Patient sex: M
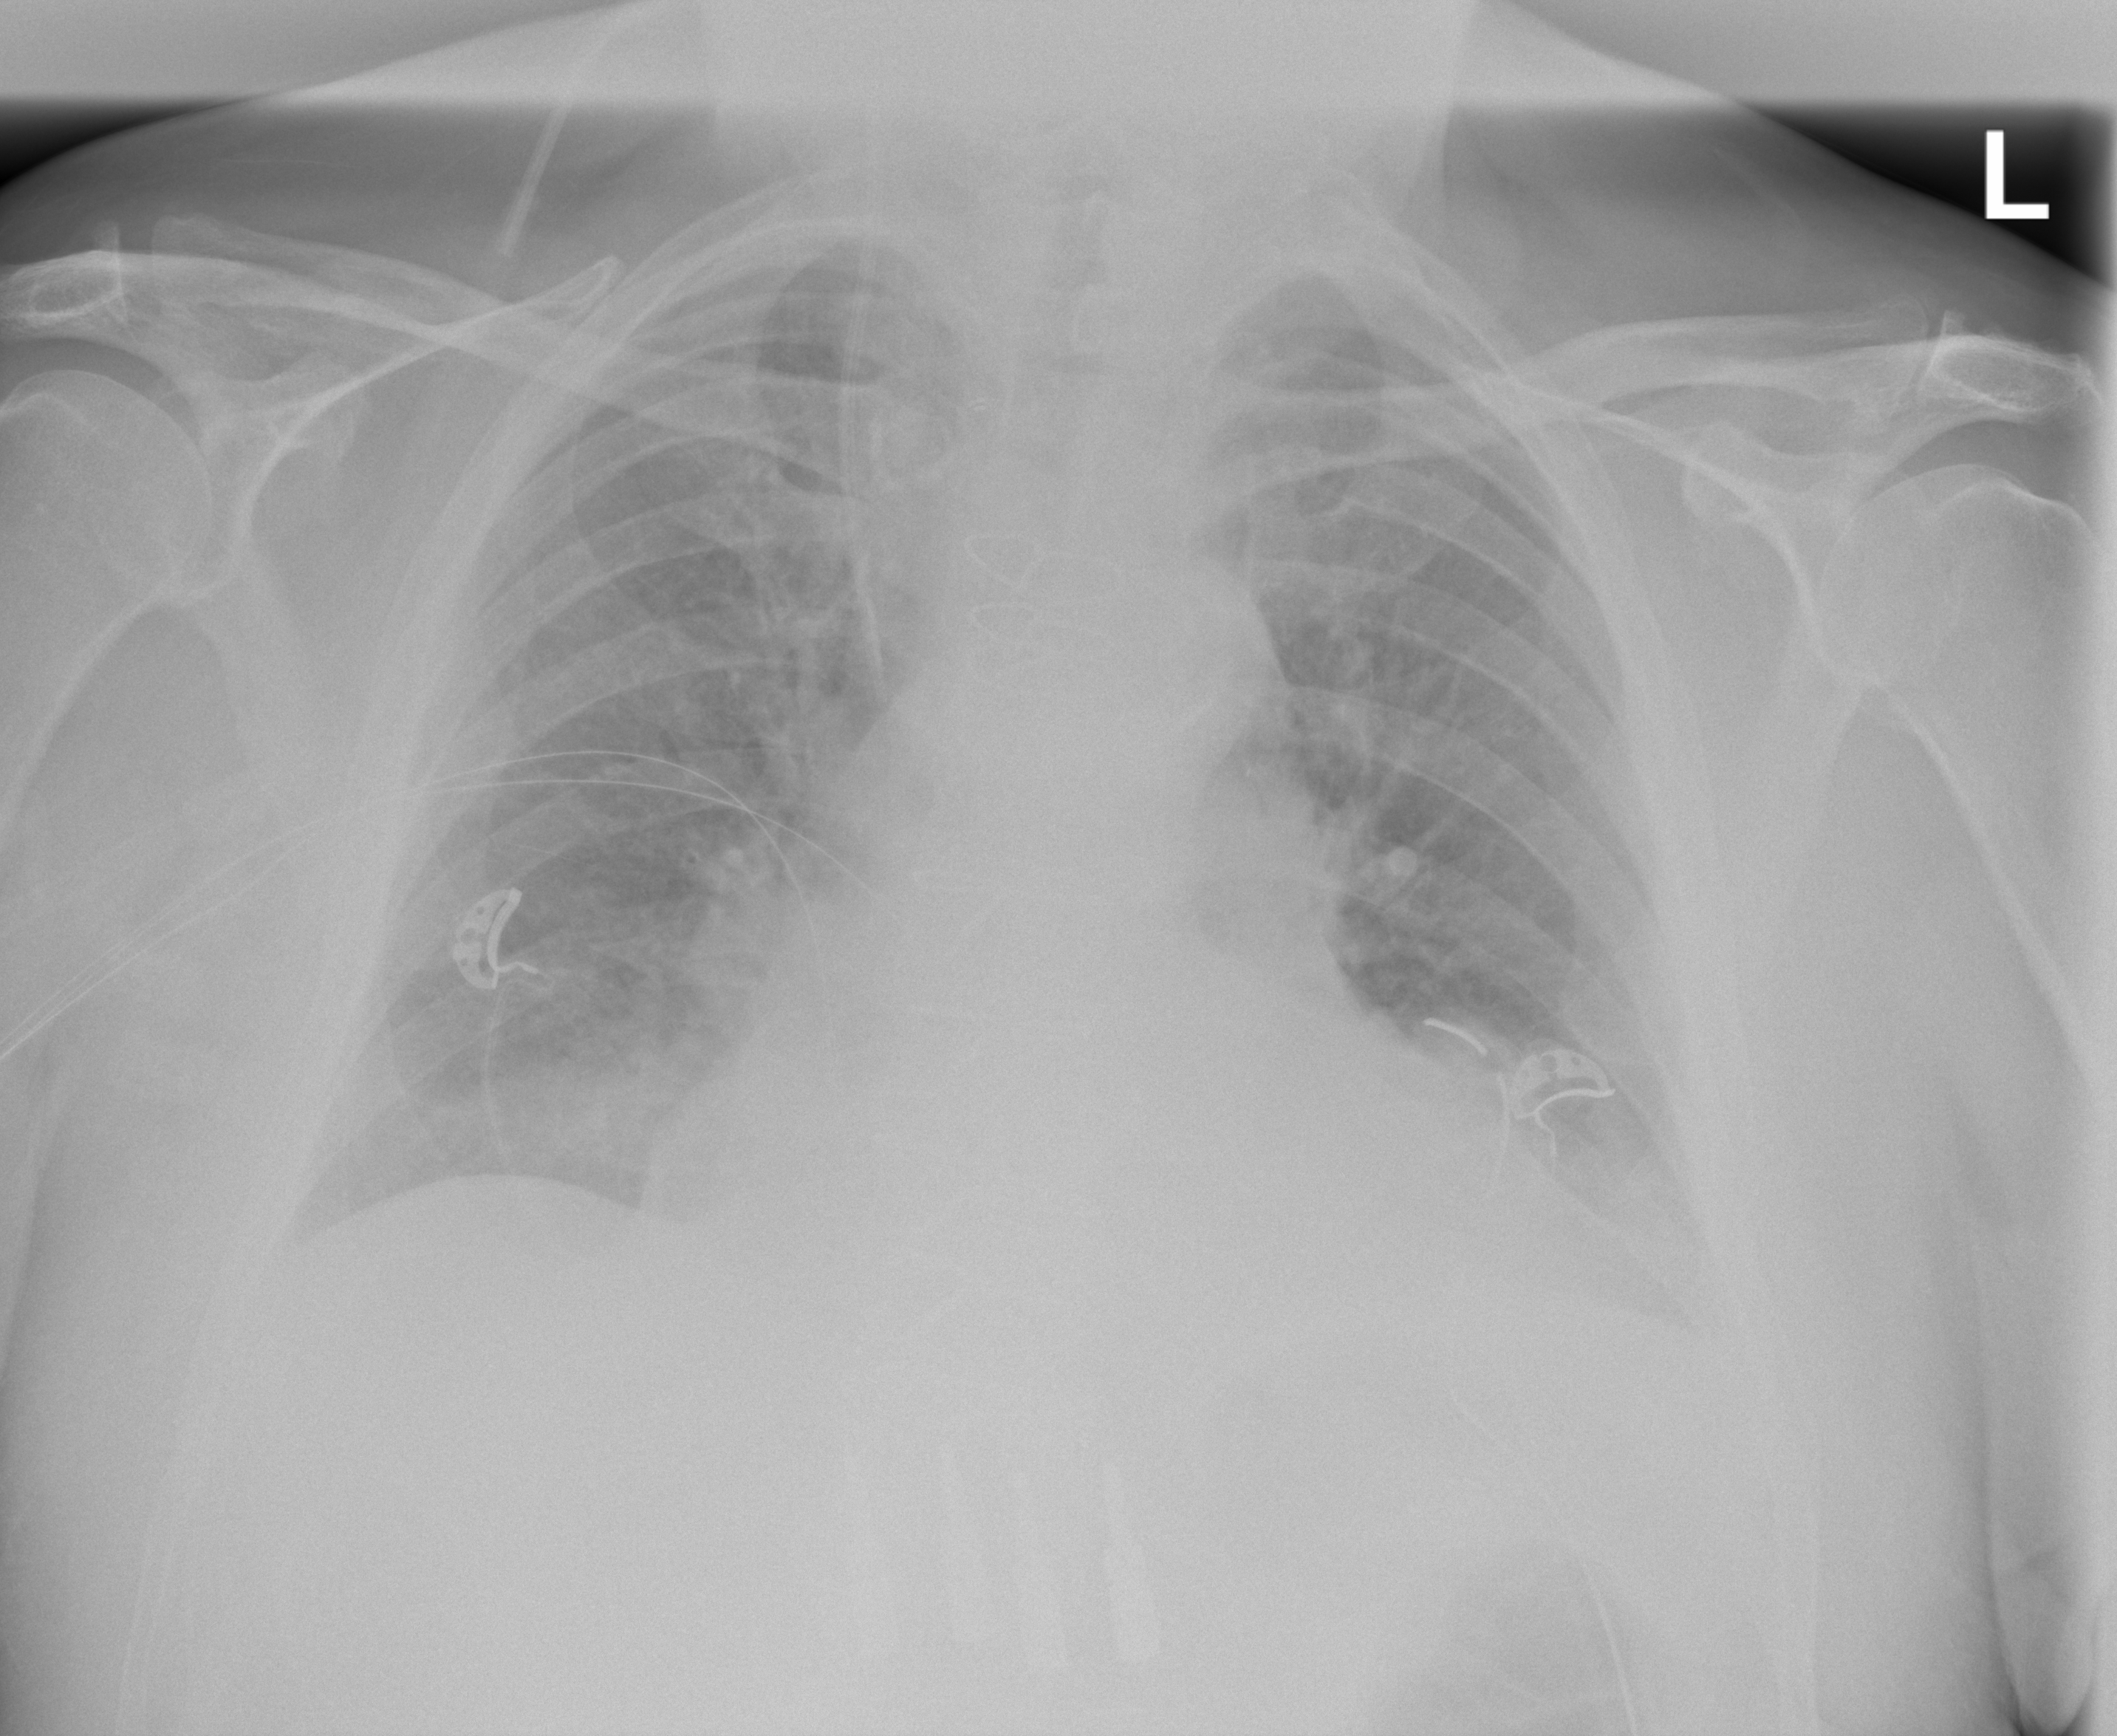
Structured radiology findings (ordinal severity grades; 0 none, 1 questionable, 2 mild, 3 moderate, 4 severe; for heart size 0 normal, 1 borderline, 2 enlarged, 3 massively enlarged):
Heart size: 2
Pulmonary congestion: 2
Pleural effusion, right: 2
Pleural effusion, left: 2
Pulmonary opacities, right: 2
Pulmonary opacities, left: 0
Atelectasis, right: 2
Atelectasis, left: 2